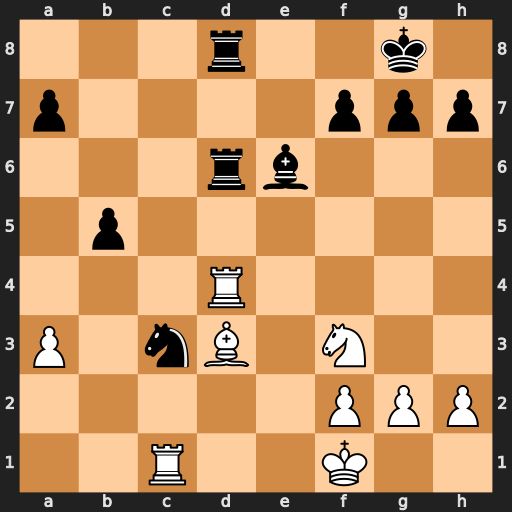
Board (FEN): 3r2k1/p4ppp/3rb3/1p6/3R4/P1nB1N2/5PPP/2R2K2
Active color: w
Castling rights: -
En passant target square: -
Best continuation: Rxd6 Rxd6 Rxc3